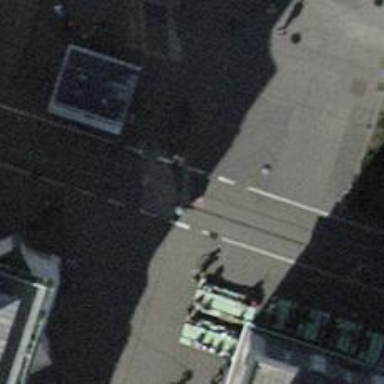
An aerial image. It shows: Service road with asphalt surface and embedded tram rails.